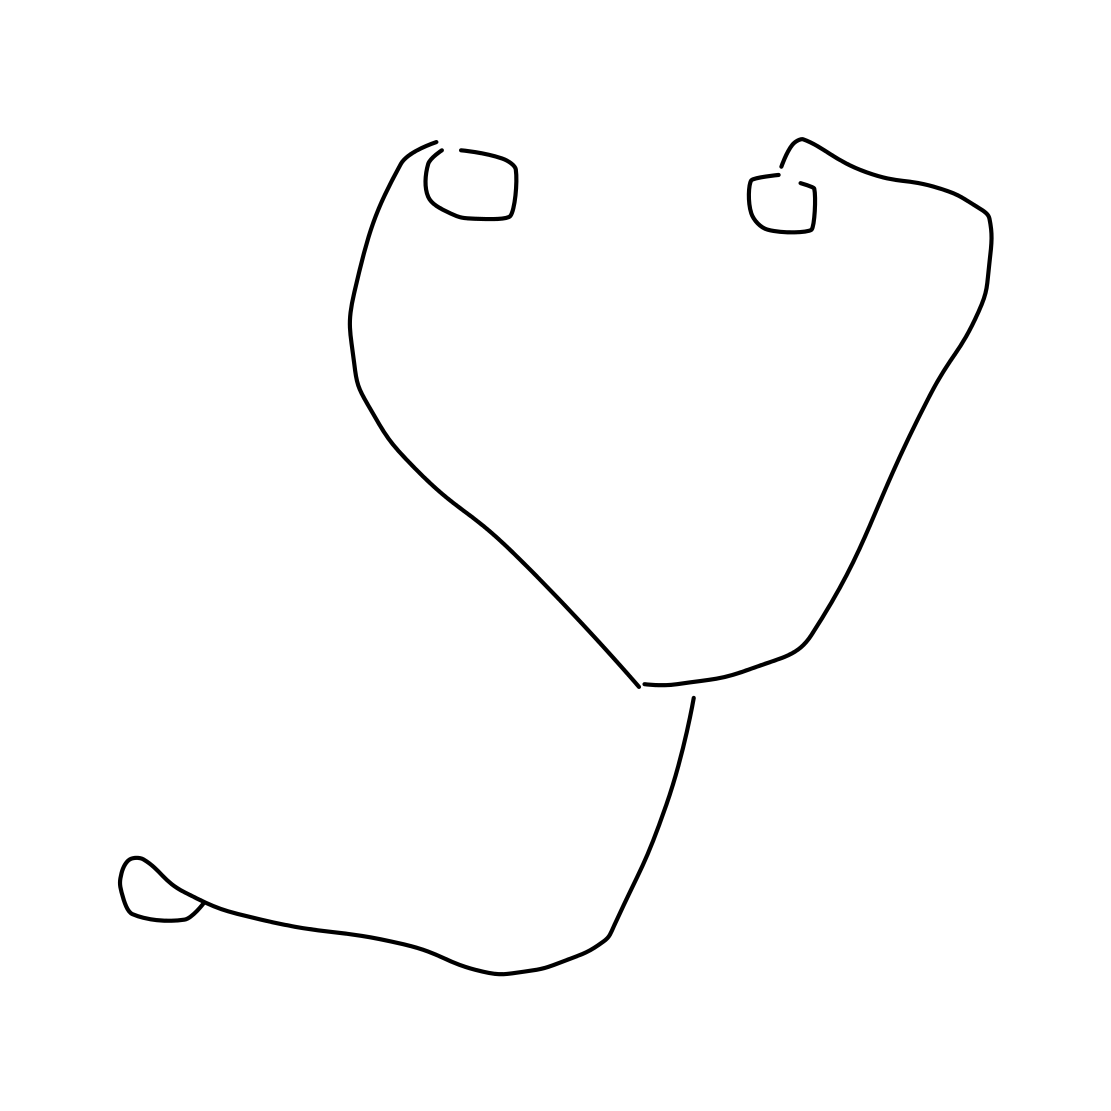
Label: head-phones